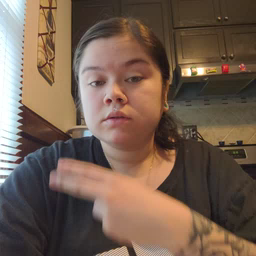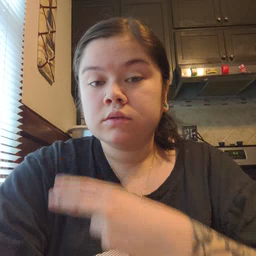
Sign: face